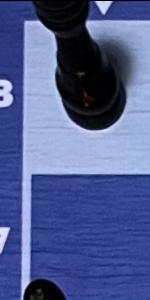
Label: Empty